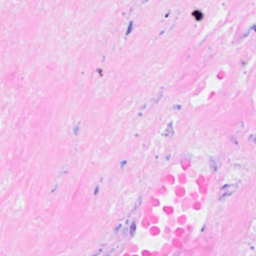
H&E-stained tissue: Breast